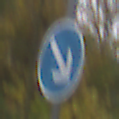
Verkehrszeichen: VorgeschriebeneVorbeifahrtRechts
Umgebung: Outdoor, Nature
Tageszeit: Midday
Wetter: Overcast
Licht: Natural
Jahreszeit: Autumn
Kontrast: LowContrast